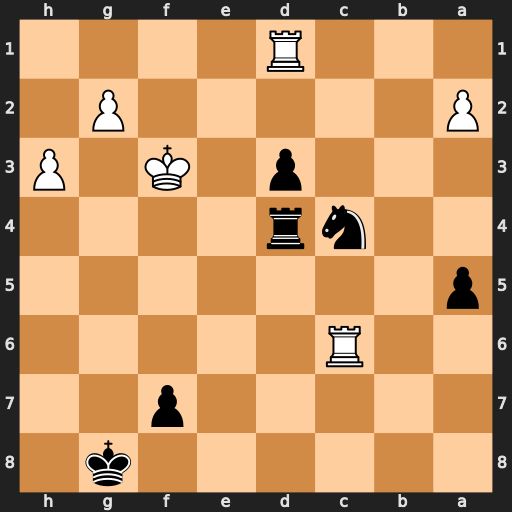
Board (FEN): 6k1/5p2/2R5/p7/2nr4/3p1K1P/P5P1/3R4
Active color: b
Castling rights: -
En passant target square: -
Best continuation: Ne5+ Ke3 Nxc6